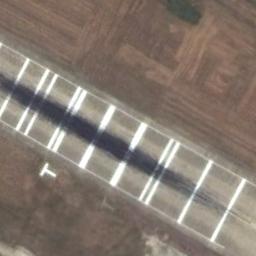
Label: runway